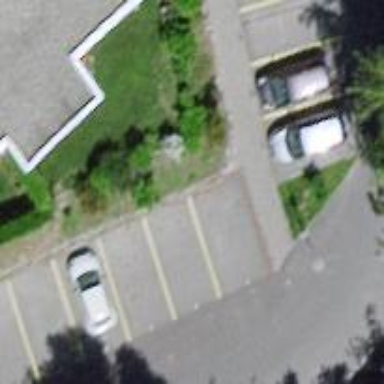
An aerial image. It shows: Footway made of paving stones.